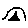
Label: circle